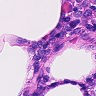
Metastatic tissue present: no